Question: According to this <URL> I just faced a strange thing...
If I am using method as 'addTab(title,icon,component)' and next want to add additional component with 'setTabComponent(count-1,aComponent)' then ? I mean in this case tab does not contain icon :(
The effect is something like (see image). But how to add icons on such tabs?

I am not pretty sure but I guess somehow replaces ... So my question is...
How to have three of them , and on one tab at the same time?
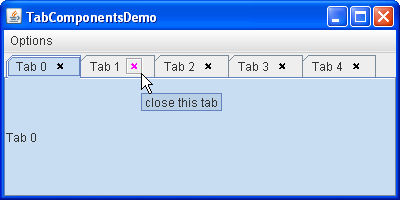
Answer: As clearly mentioned in the javadoc of <URL> the component you set at the tab will replace the icon and the title
> A non-null value means the component will render the title and JTabbedPane will not render the title and/or icon.
So if you want to have a title, icon and a component on the tab you will have to create your own 'Container' containing those 3 items, and set that container using the 'setTabComponentAt' method.